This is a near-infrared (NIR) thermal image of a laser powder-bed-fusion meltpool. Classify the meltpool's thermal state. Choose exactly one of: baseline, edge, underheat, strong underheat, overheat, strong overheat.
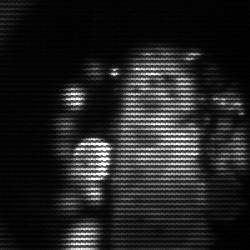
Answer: strong underheat